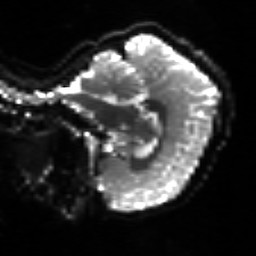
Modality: sbref
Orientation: sagittal
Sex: male
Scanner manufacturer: siemens
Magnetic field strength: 3 T
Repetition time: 5 s
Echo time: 0.071 s